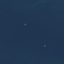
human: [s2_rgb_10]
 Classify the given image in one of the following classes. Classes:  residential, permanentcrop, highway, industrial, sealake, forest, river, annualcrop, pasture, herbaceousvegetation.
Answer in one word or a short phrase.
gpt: SeaLake